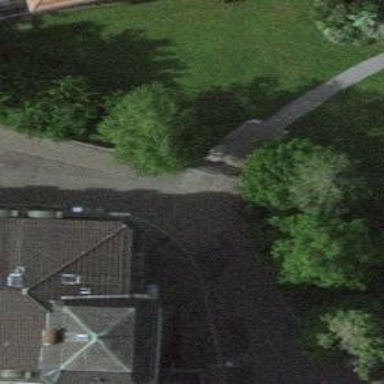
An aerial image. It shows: Residential road with separate asphalt sidewalk.